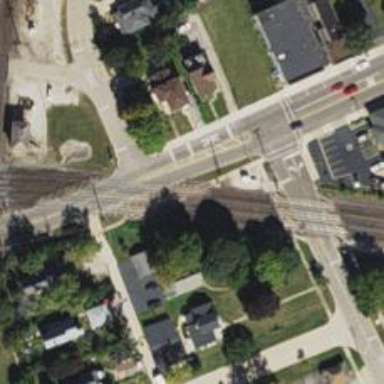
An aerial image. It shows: Railway crossing.